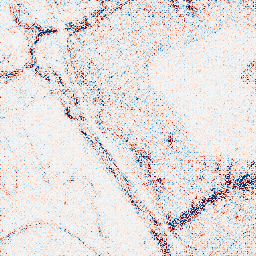
Category: wavelet
Decomposition family: wavelet_biorthogonal
Decomposition parameters: wavelet: bior5.5
level: 2
Upsampling method: regularized
Upsampling parameters: scale: 2
lambda_reg: 0.1
Upsampling scale: 2